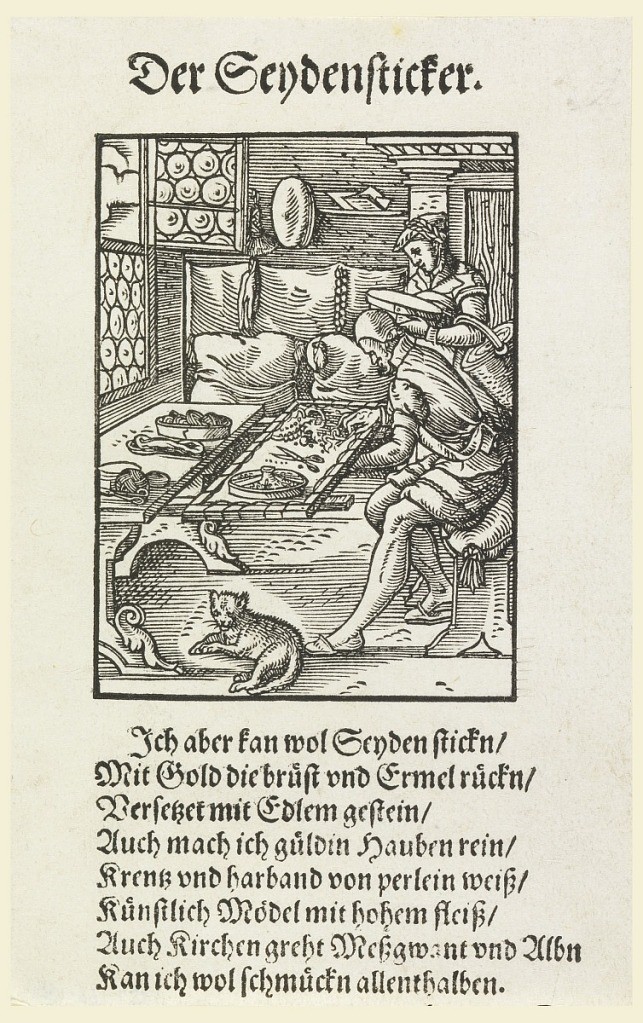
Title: Woodcut (facsimile): An embroiderer at work
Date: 1550–1600
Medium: Black ink printed on white paper
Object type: Print
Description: Embroiderer shown at work in his shop, assisted by a woman. Facsimile of a page from early 16th century book.